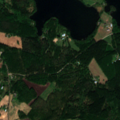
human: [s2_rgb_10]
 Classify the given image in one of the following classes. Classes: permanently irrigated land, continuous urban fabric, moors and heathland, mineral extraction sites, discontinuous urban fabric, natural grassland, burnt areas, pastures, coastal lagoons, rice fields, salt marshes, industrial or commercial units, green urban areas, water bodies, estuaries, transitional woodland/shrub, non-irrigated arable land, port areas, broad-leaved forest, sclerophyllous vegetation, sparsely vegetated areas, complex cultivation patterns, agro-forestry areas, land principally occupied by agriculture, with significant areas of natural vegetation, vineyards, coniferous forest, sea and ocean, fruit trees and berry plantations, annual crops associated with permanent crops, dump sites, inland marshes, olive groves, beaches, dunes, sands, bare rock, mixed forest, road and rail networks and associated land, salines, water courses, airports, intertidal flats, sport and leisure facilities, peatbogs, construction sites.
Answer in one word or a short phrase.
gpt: land principally occupied by agriculture, with significant areas of natural vegetation, broad-leaved forest, mixed forest, water bodies